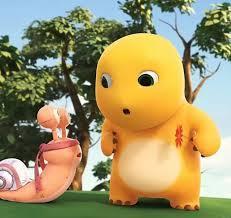
Label: nailong